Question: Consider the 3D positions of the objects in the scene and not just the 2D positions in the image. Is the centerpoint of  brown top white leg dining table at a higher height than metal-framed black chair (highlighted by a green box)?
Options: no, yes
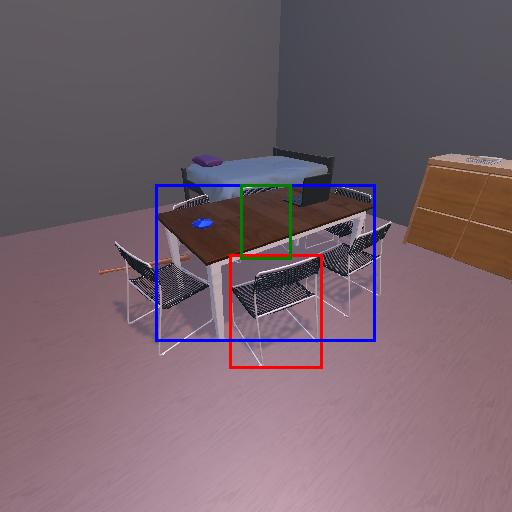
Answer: no